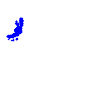
Particle: electron